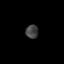
Tissue: skin
Cell type: Epithelial cells
Senescence score: 0.1662
Nuclear area (px): 166
Mean DAPI intensity: 67.108